Question: I have a QSlider let us assume it has a range of 0 to 100,
What i need is to color the background of QSlider groove from the range 20 to 80 only.
Below i have added a sample image.

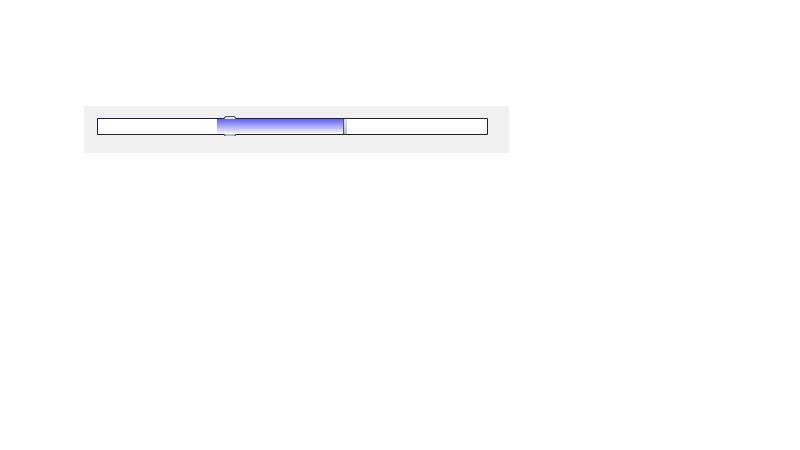
Answer: I suggest you to subclass QSlider and reimplement paintEvent as the following:
'''
void My_slider::paintEvent(QPaintEvent *ev) {
QStyleOptionSlider opt;
initStyleOption(&opt);
opt.subControls = QStyle::SC_SliderGroove | QStyle::SC_SliderHandle;
if (tickPosition() != NoTicks) {
opt.subControls |= QStyle::SC_SliderTickmarks;
}
QRect groove_rect = style()->subControlRect(QStyle::CC_Slider, &opt, QStyle::SC_SliderGroove, this);
qDebug() << groove_rect;
QSlider::paintEvent(ev);
QRect rect(groove_rect.left() + 0.2 * groove_rect.width(), groove_rect.top(), 0.6 * groove_rect.width(), groove_rect.height());
QPainter painter(this);
painter.fillRect(rect, QBrush(Qt::red));
}
'''